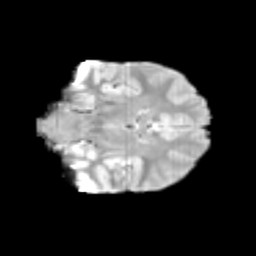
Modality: T2w
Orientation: coronal
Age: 11
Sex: male
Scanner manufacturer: siemens
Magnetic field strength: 3 T
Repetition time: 3.8 s
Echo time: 0.07 s